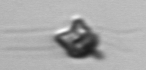
Label: Pyramimonas_longicauda